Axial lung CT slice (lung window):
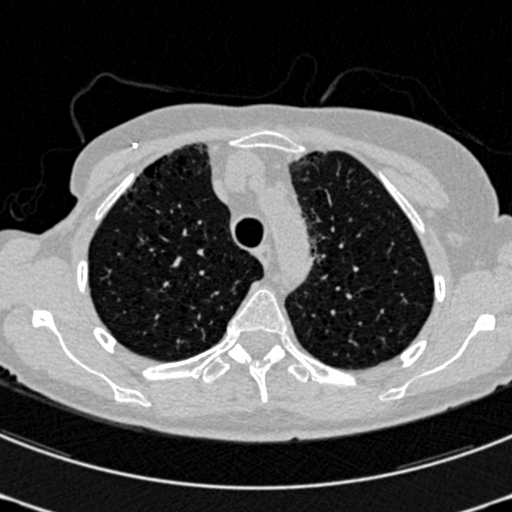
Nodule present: no